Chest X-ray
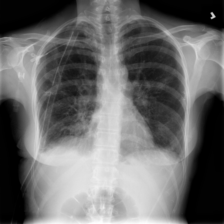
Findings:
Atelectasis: negative
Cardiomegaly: negative
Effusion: negative
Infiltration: negative
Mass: negative
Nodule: positive
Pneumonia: negative
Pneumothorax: negative
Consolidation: negative
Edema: negative
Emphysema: negative
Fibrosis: negative
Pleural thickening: negative
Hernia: negative